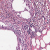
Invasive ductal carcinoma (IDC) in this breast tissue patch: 0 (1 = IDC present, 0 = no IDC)